Field crop: maize
Growth stage: 1
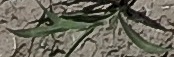
Species: sorghum